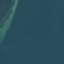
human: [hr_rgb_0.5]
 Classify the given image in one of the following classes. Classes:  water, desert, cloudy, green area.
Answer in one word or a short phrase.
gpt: water